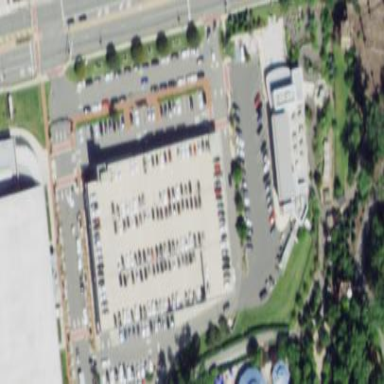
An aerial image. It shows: Multi-storey parking building with Park & Ride facility.